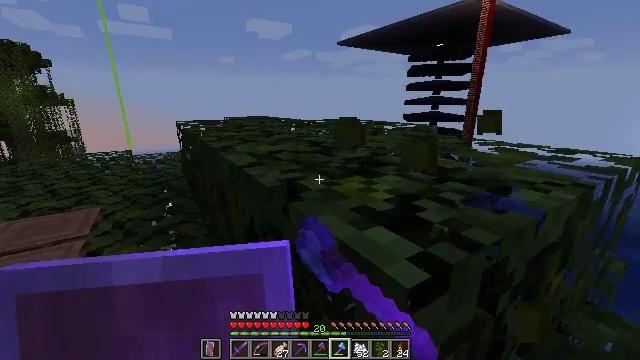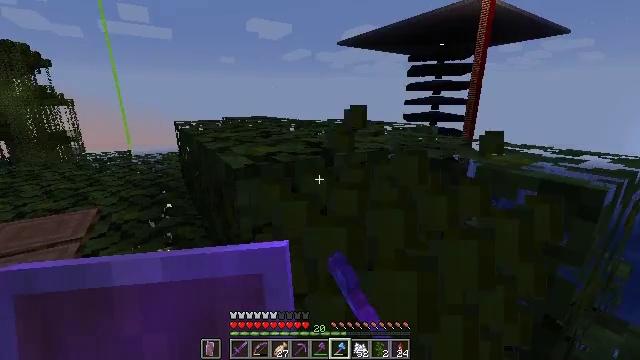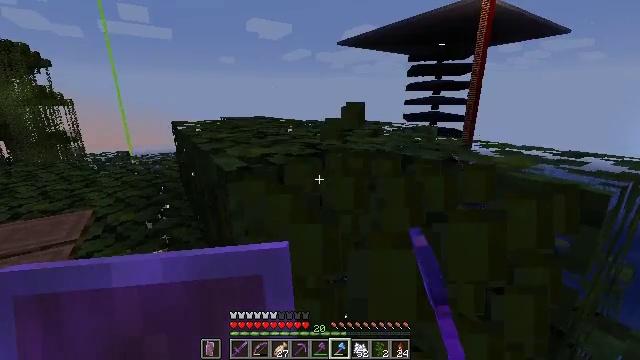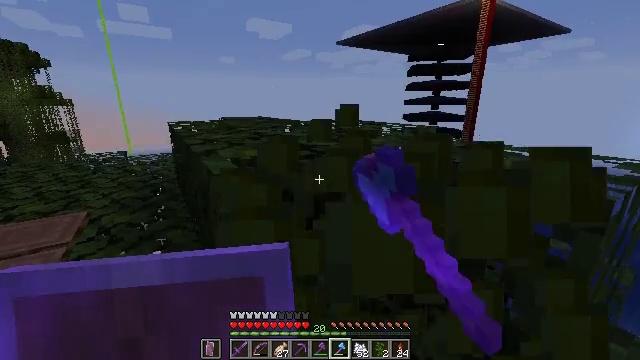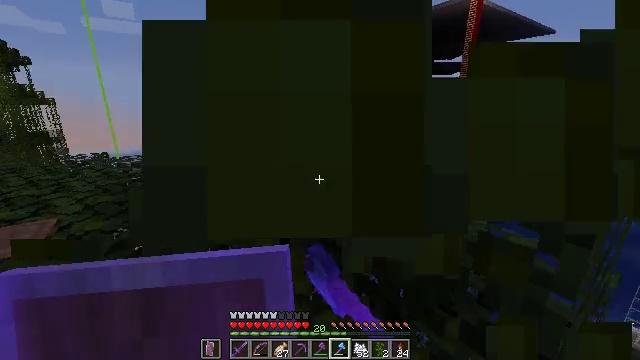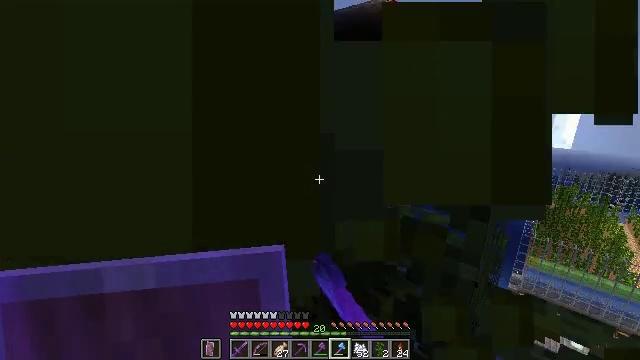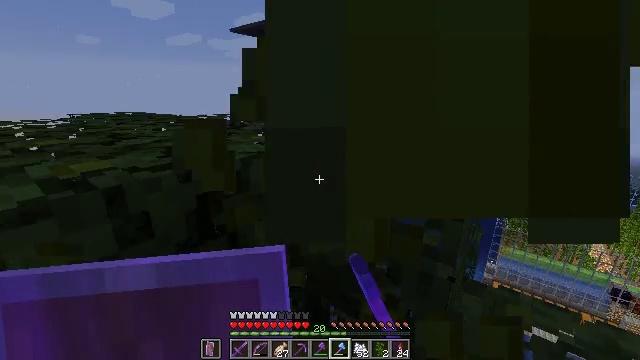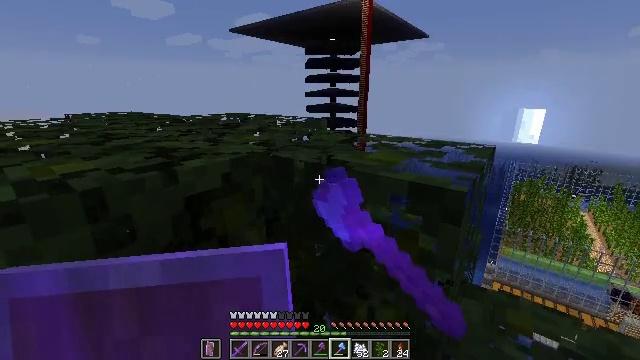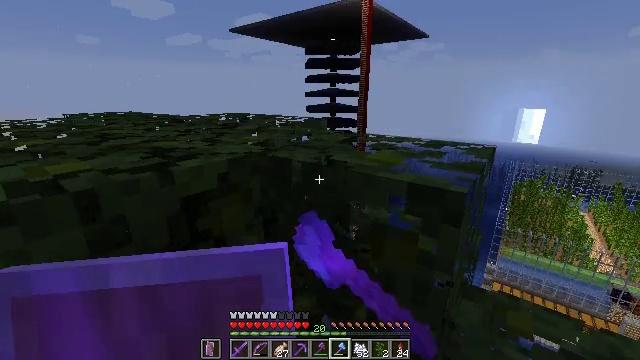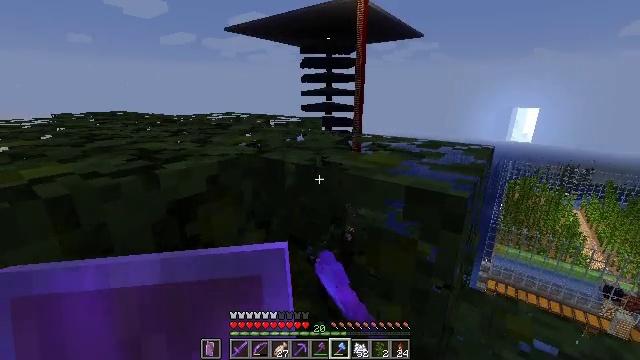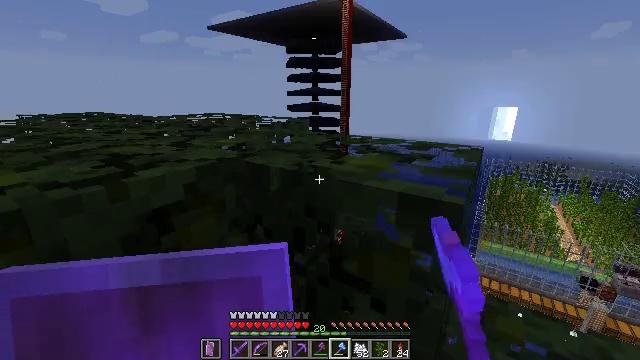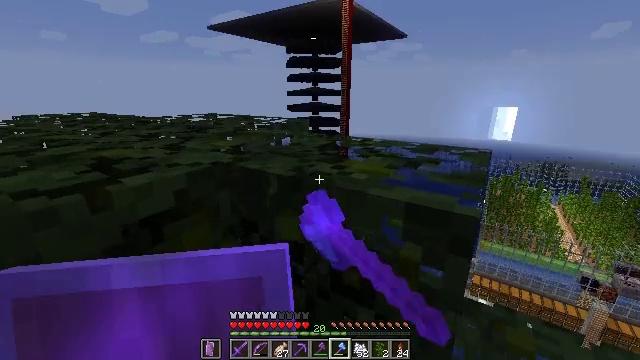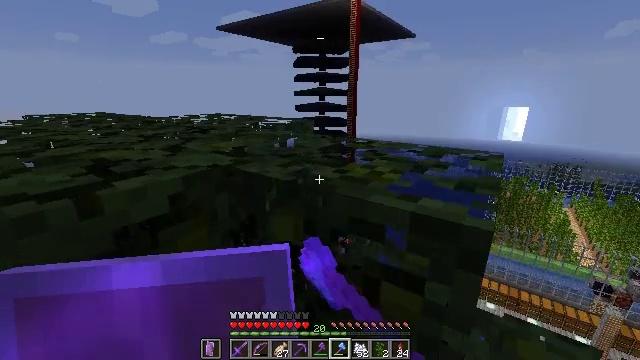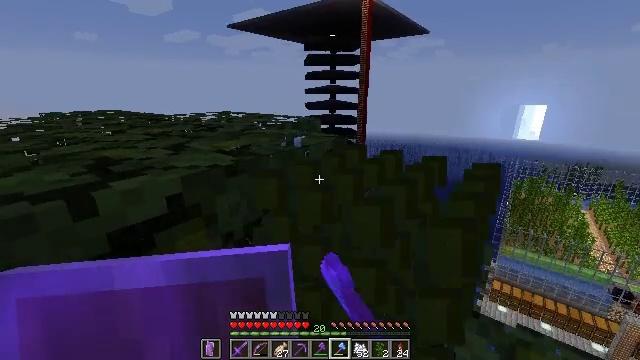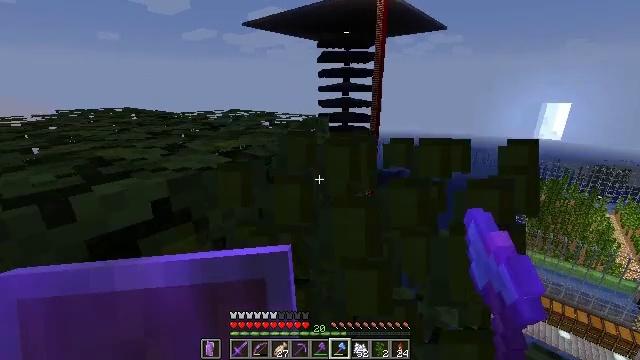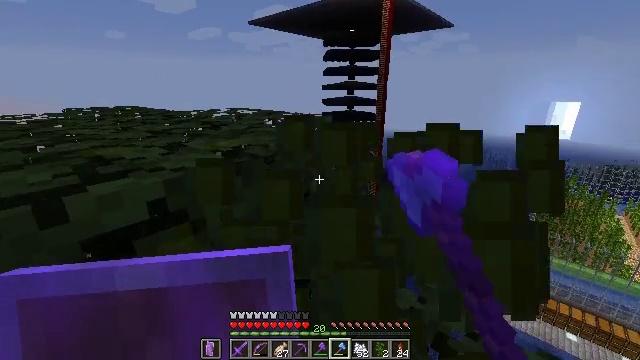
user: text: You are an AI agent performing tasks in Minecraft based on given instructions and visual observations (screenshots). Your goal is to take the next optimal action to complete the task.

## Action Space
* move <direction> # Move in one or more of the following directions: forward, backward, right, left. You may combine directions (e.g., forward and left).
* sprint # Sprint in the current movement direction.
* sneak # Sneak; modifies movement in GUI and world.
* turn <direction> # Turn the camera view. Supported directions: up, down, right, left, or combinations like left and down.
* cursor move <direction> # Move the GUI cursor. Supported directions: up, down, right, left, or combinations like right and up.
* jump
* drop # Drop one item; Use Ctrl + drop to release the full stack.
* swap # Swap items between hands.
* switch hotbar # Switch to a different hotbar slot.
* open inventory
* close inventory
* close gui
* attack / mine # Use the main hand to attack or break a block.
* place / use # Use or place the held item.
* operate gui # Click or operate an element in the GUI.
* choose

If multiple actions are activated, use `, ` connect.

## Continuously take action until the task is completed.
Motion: motion action
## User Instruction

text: Collect jungle leaves by breaking them.
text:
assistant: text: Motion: move forward and move right, sneak, attack / mine
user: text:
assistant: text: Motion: move forward and move right, sneak, attack / mine
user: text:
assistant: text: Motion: move forward and move right, sneak, attack / mine
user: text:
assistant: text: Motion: move forward and move right, sneak, turn right, attack / mine
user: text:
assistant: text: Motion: move forward and move right, sneak, turn right and down, attack / mine
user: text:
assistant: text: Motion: sneak, turn right, attack / mine
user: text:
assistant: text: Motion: sneak, attack / mine
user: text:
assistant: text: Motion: move forward, sneak, attack / mine
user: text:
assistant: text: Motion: move forward, sneak, attack / mine
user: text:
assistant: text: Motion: move forward, sneak, turn right, attack / mine
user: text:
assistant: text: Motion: move forward, sneak, attack / mine
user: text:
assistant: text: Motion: move forward and move right, sneak, turn left, attack / mine
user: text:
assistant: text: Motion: move forward and move right, sneak, turn left, attack / mine
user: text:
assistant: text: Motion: move forward and move right, sneak, turn left, attack / mine
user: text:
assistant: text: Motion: move forward and move right, sneak, turn left, attack / mine
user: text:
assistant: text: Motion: move forward and move right, sneak, turn left, attack / mine
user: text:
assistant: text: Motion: move forward and move right, sneak, turn left and down, attack / mine
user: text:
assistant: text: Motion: move forward, sneak, turn left, attack / mine
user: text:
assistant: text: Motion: move forward, sneak, turn left, attack / mine
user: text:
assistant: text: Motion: move forward, sneak, turn left, attack / mine
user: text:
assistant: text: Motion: move forward, sneak, attack / mine
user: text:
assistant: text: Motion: move forward, sneak, attack / mine
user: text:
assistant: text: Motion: move forward, sneak, attack / mine
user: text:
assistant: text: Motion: move forward, sneak, attack / mine
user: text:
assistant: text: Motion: move forward, sneak, attack / mine
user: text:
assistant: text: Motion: move forward, sneak, attack / mine
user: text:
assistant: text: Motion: move forward, sneak, attack / mine
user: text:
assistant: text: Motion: move forward and move right, sneak, attack / mine
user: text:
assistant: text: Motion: move forward and move right, sneak, attack / mine
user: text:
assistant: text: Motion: move forward and move right, sneak, attack / mine